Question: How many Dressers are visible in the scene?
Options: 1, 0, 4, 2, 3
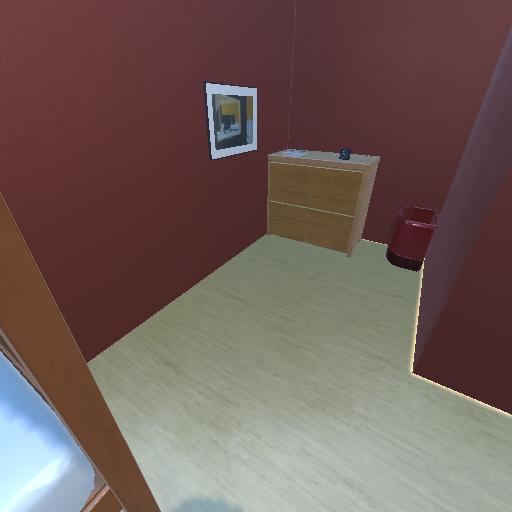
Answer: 1